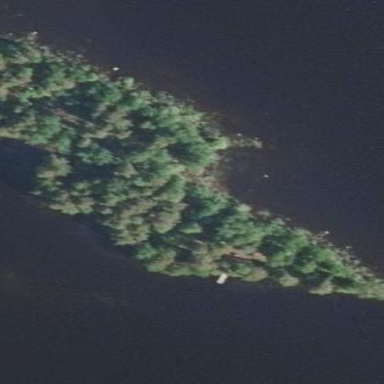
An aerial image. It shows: Islet covered with woodland.